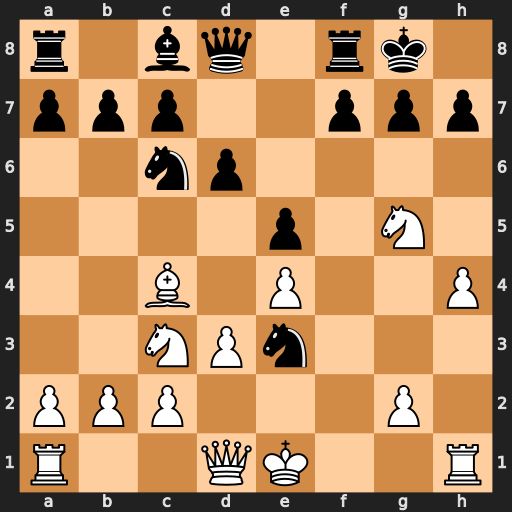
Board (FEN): r1bq1rk1/ppp2ppp/2np4/4p1N1/2B1P2P/2NPn3/PPP3P1/R2QK2R
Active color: w
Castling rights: KQ
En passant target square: -
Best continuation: Qh5